Field crop: tomato
Growth stage: 1
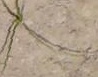
Species: cyperus